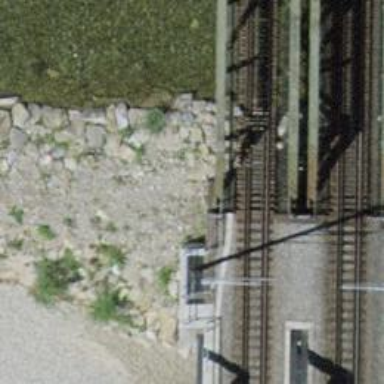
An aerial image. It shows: Single railway track with electrified contact line.